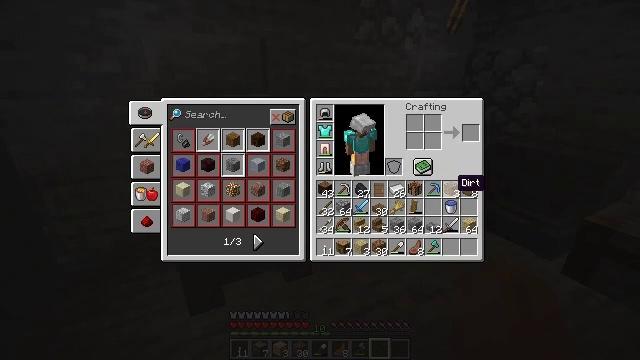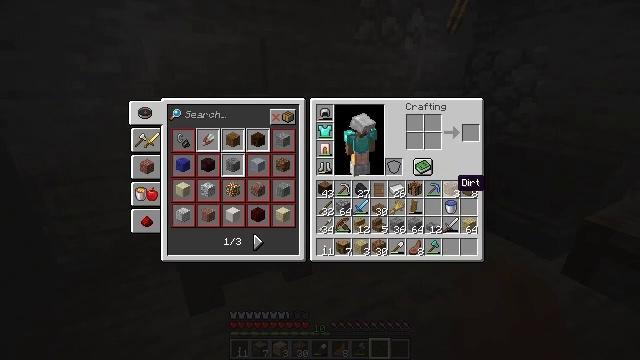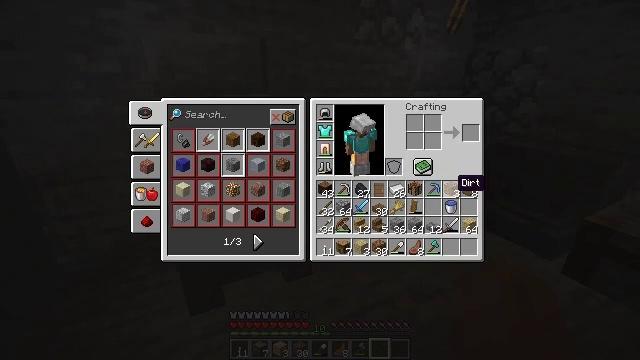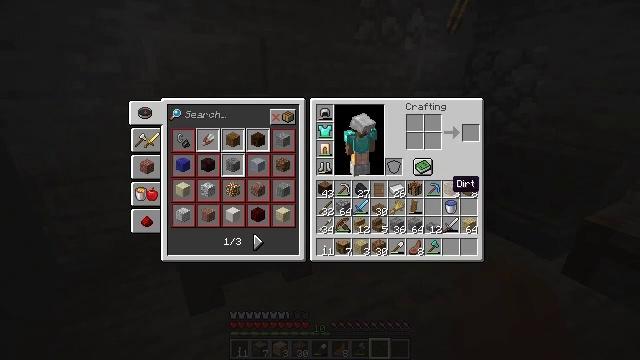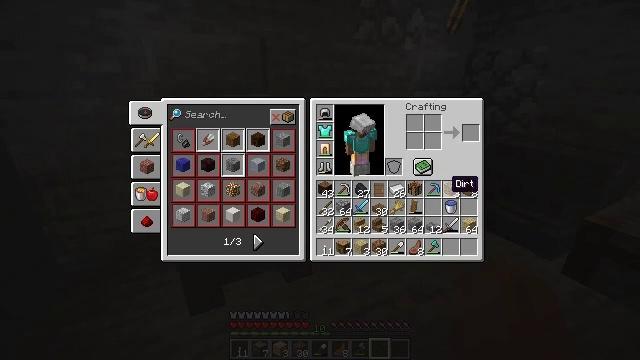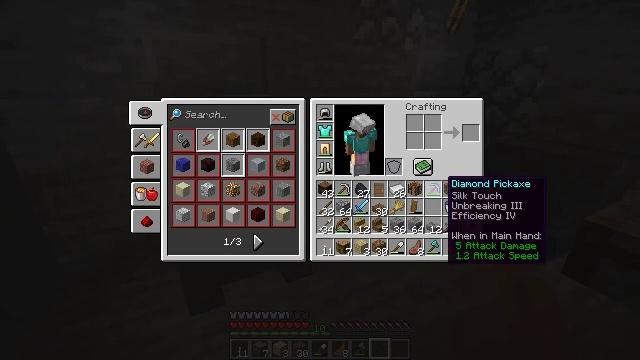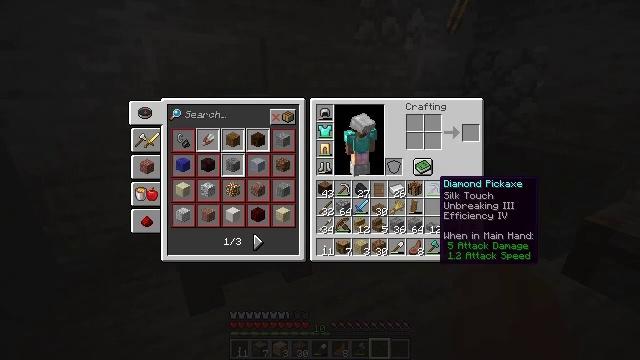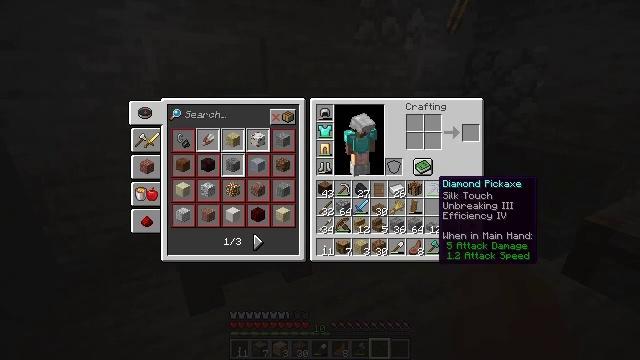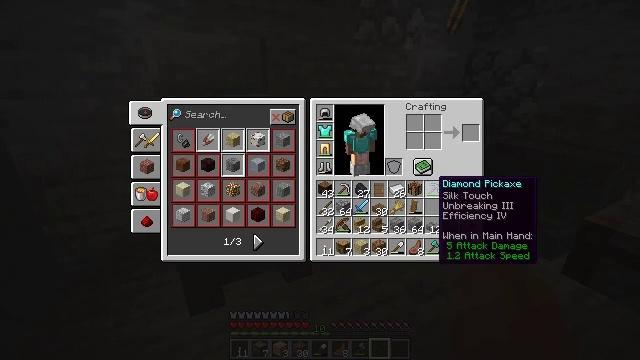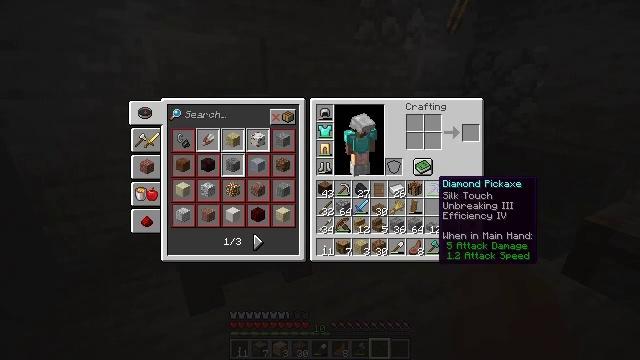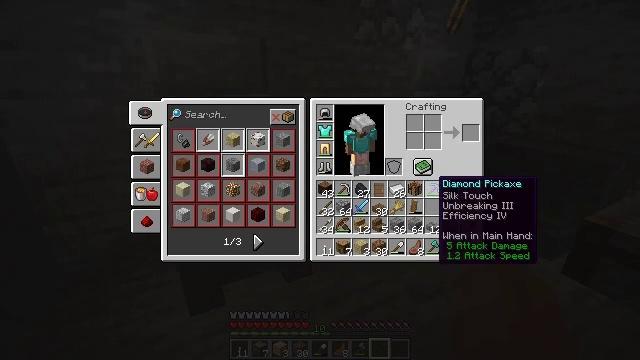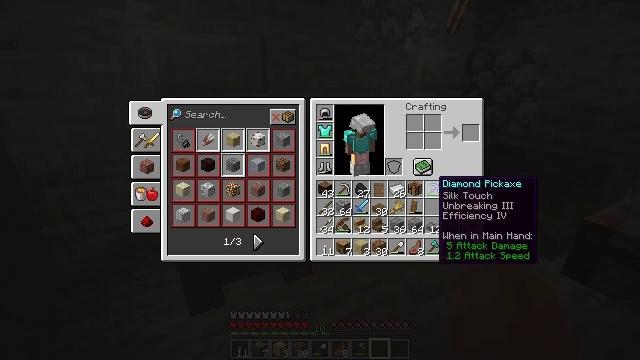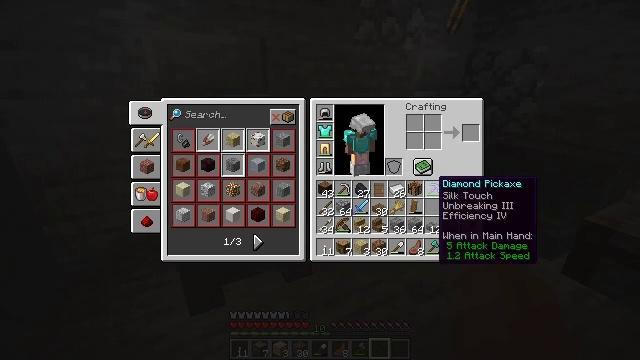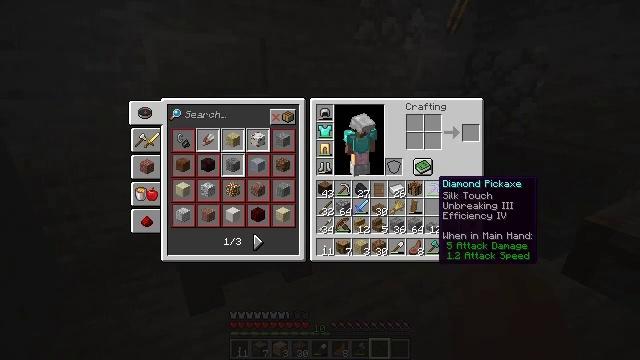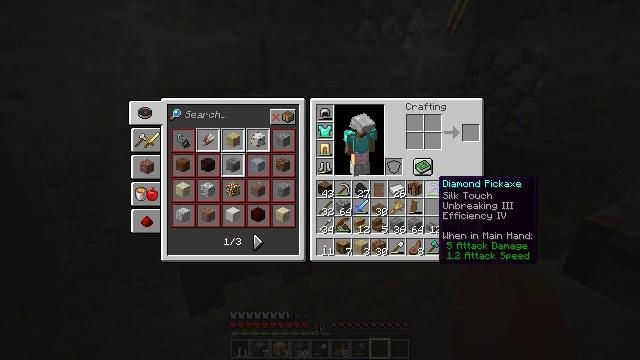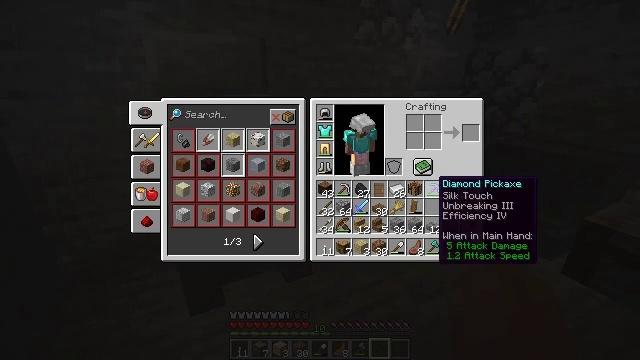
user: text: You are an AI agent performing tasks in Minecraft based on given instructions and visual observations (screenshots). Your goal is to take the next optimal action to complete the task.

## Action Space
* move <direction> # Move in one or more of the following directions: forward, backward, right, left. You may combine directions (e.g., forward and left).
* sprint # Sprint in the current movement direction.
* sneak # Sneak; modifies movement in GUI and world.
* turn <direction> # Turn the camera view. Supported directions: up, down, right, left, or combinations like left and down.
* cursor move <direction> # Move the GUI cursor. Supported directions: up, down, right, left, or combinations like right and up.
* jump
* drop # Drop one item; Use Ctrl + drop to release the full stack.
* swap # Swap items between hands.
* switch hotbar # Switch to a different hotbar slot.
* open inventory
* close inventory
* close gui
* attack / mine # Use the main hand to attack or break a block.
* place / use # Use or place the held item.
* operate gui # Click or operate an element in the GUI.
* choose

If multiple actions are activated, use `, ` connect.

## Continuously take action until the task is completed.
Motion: motion action
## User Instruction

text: Break the stonecutter to collect it.
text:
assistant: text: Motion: sneak
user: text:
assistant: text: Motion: sneak
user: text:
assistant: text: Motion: sneak
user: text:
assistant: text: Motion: sneak
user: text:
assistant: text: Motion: sneak
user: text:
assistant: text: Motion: sneak, cursor move left
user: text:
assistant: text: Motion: sneak
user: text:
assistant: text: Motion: sneak
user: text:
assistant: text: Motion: sneak
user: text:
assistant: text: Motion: sneak
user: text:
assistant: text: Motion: sneak
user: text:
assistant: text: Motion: sneak
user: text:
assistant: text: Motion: sneak
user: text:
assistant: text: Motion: sneak
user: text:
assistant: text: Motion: sneak
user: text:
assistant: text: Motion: sneak
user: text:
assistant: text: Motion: sneak
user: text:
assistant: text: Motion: sneak
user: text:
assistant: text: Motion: sneak
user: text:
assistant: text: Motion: sneak
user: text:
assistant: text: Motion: sneak, cursor move left and up
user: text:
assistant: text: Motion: sneak, cursor move left and up
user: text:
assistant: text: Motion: sneak
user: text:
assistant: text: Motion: sneak
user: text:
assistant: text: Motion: sneak
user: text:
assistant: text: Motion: sneak
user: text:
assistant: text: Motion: sneak
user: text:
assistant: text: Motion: sneak, cursor move down
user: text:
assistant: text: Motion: sneak
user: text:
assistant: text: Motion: sneak